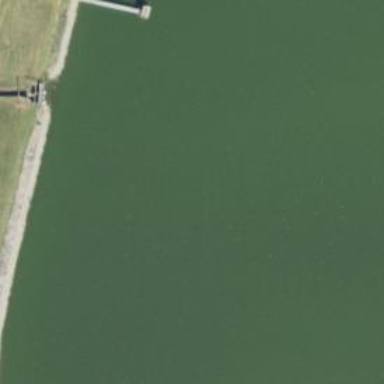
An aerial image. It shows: Dam along waterway.